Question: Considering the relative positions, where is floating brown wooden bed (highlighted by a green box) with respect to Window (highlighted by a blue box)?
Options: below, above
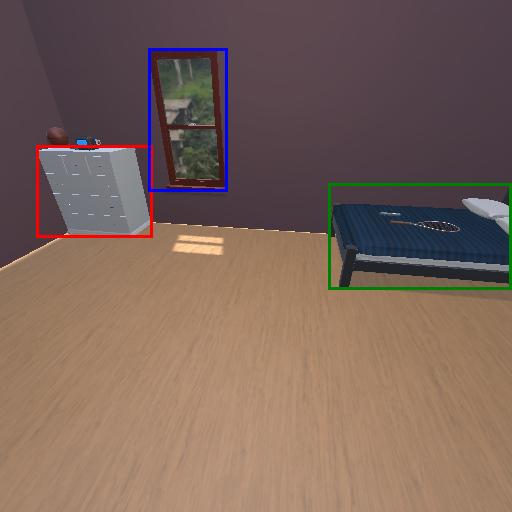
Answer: below